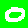
Digit: 0